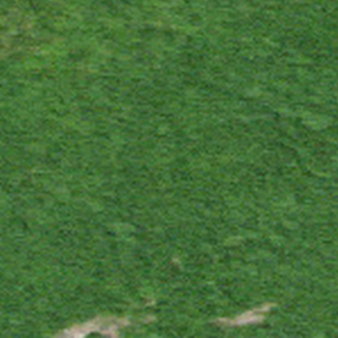
Label: other